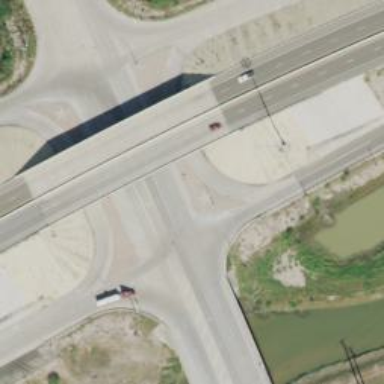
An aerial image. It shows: Motorway link with turnaround junction.